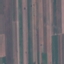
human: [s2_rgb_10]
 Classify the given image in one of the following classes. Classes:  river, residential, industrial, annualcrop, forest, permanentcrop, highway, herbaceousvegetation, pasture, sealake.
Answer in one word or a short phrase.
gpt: AnnualCrop